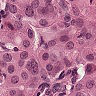
Metastatic tissue present: yes